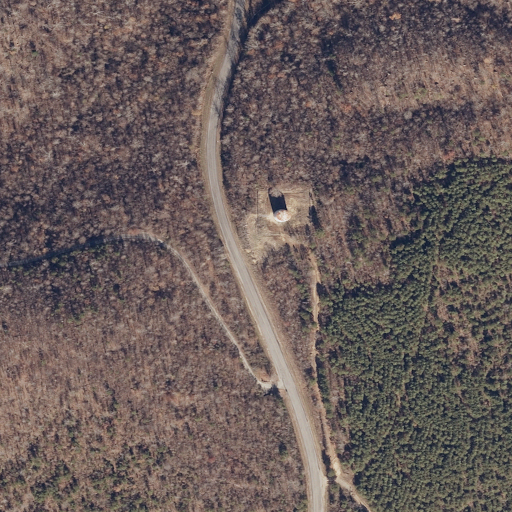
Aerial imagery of gap in Alabama named Fremont Gap containing deciduous forest, evergreen forest, open development, shrub, grassland, and low intensity development